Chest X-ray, PA view. Patient: 47 years old, sex M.
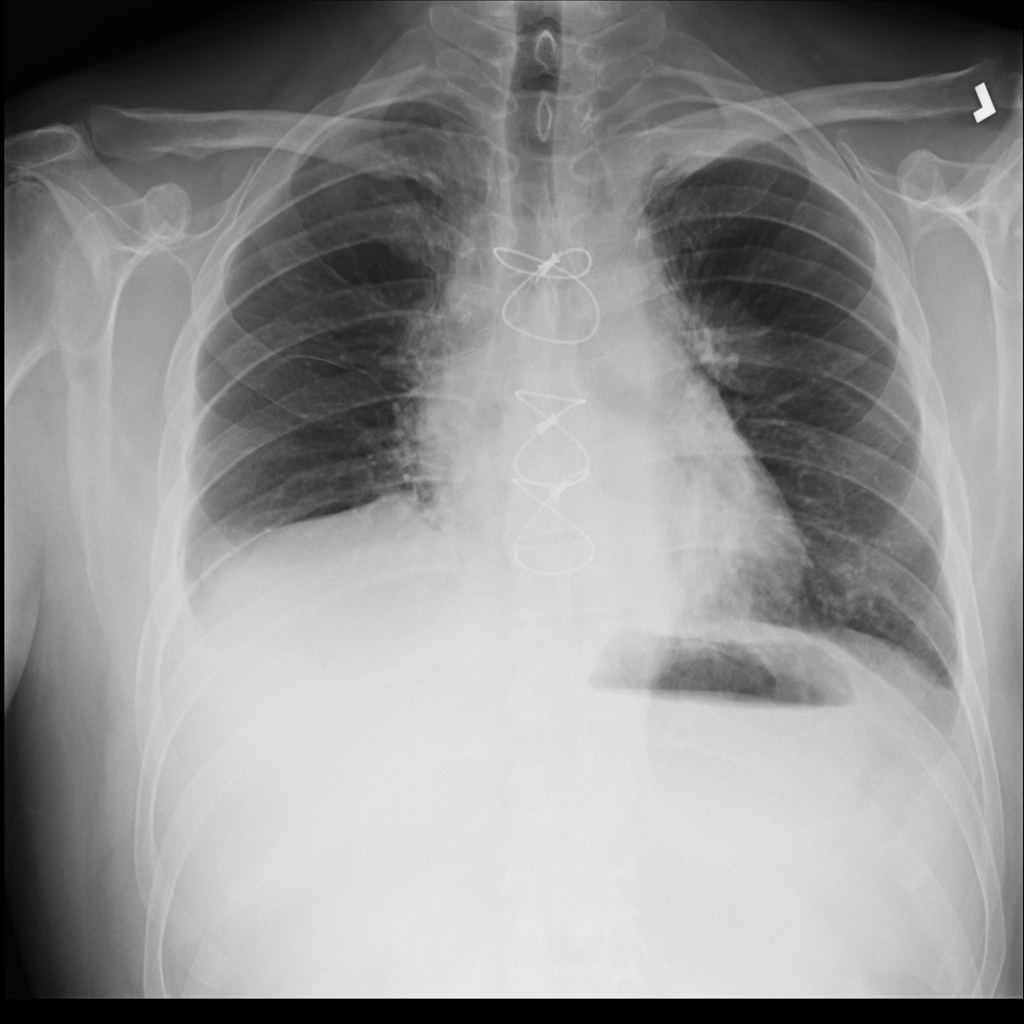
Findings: Effusion, Fibrosis